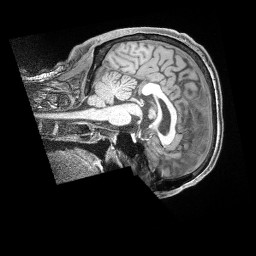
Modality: T1w
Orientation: sagittal
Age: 35
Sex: male
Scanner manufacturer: siemens
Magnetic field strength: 3 T
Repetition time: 2 s
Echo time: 0.00211 s